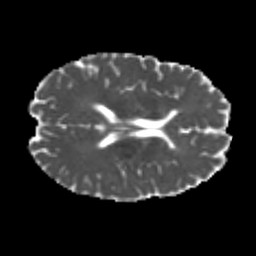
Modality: MD
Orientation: axial
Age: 23
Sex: male
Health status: healthy
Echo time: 0.074 s